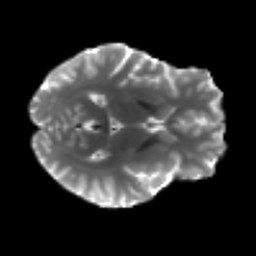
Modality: T2w
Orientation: axial
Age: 28
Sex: female
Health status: ill
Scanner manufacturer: siemens
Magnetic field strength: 3 T
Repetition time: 6.5 s
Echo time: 0.062 s